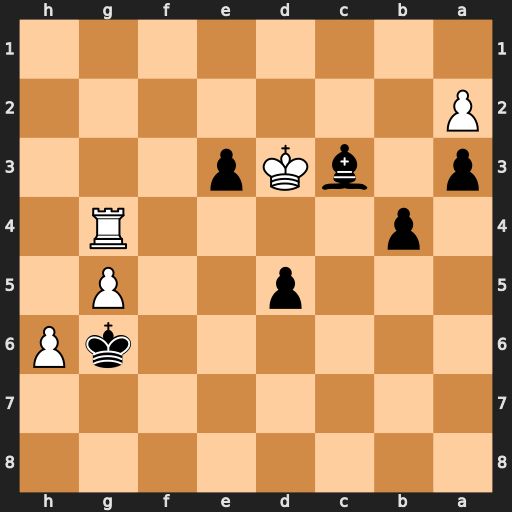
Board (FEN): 8/8/6kP/3p2P1/1p4R1/p1bKp3/P7/8
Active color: b
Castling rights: -
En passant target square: -
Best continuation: e2 Kxe2 b3 axb3 a2